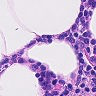
Metastatic tissue present: no